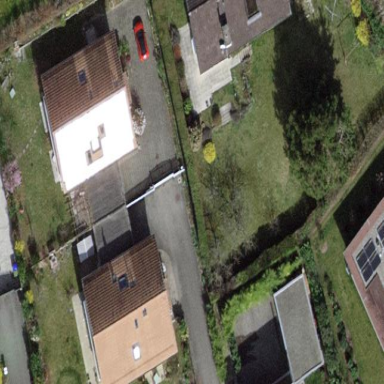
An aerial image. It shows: Garden surrounded by fence.